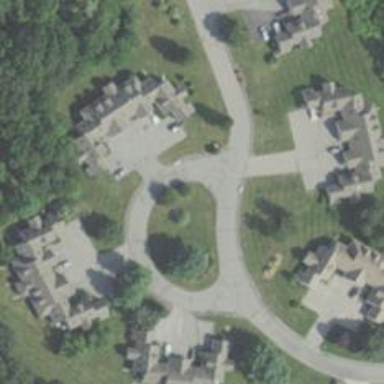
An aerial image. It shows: Driveway leading to service road.